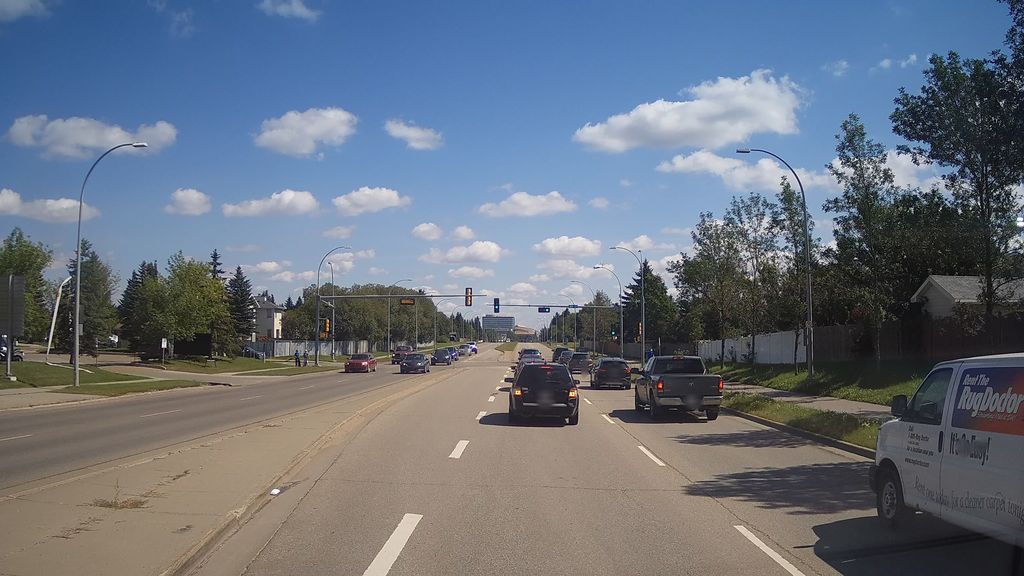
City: edmonton